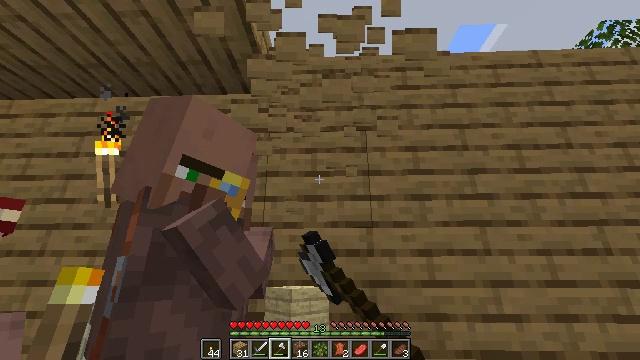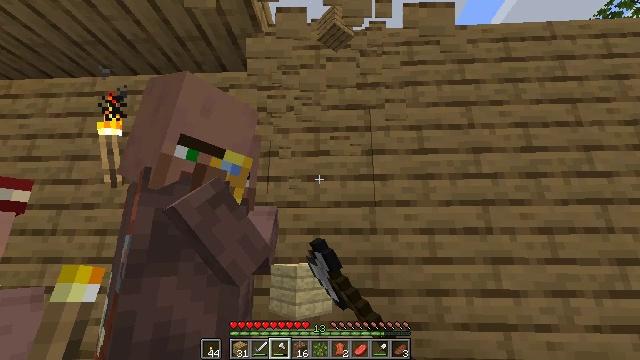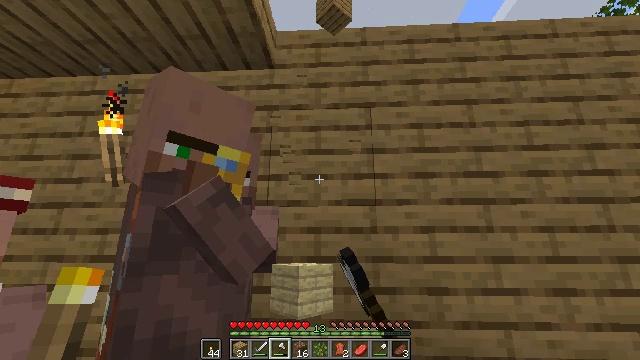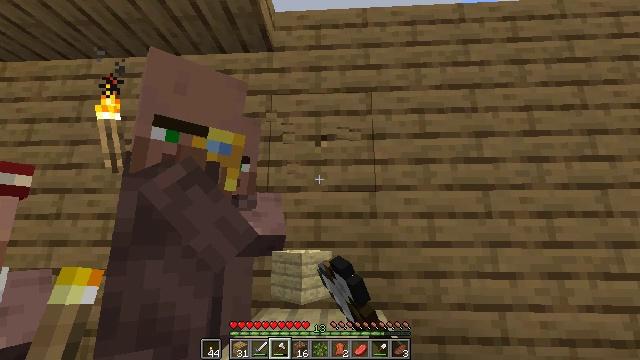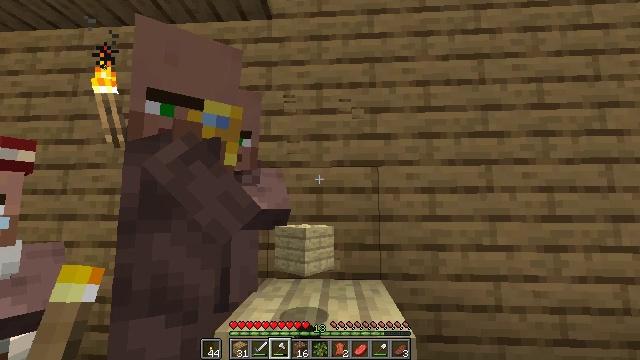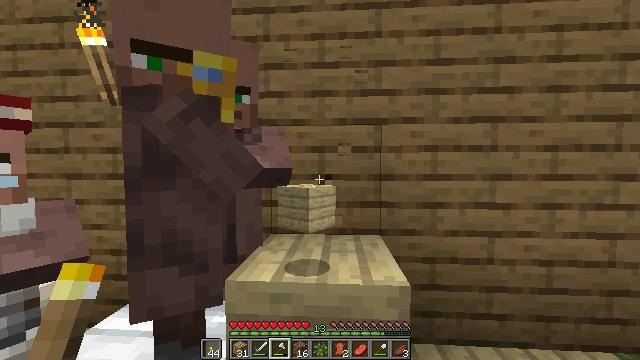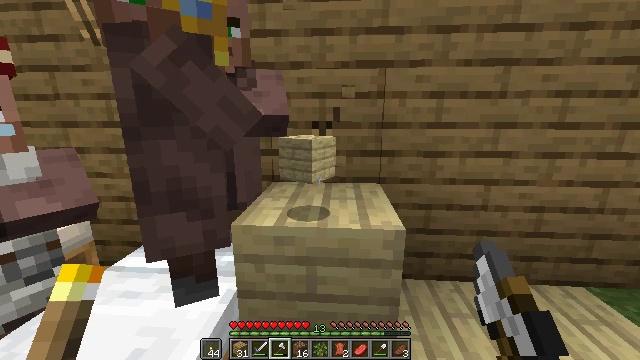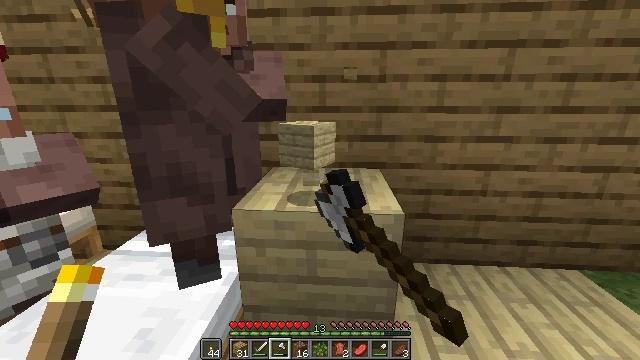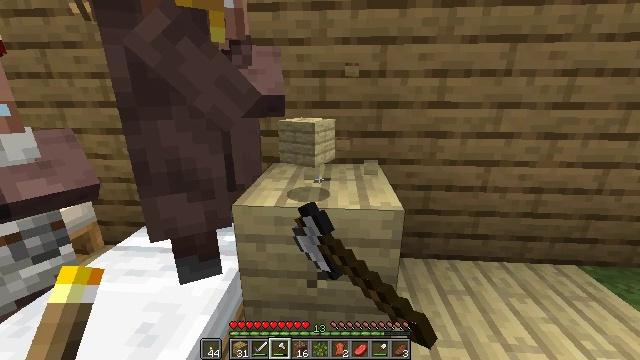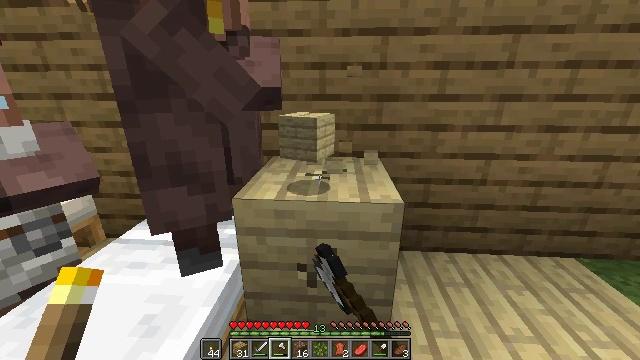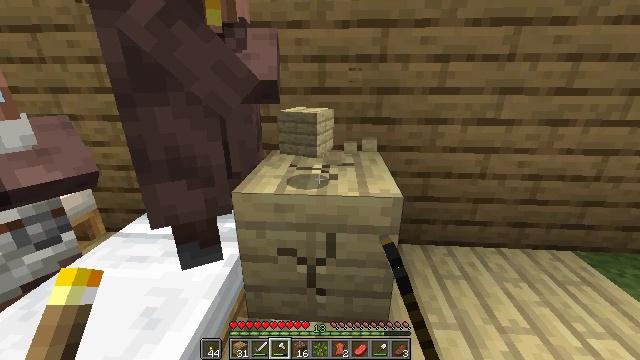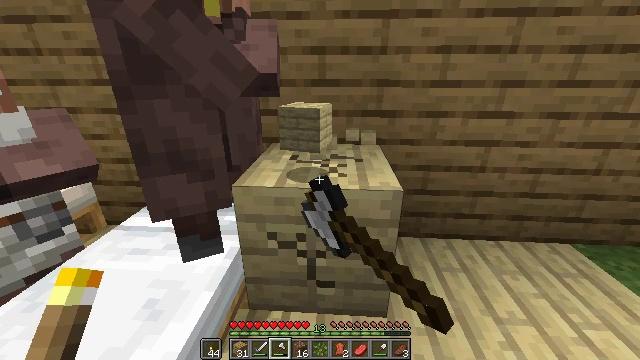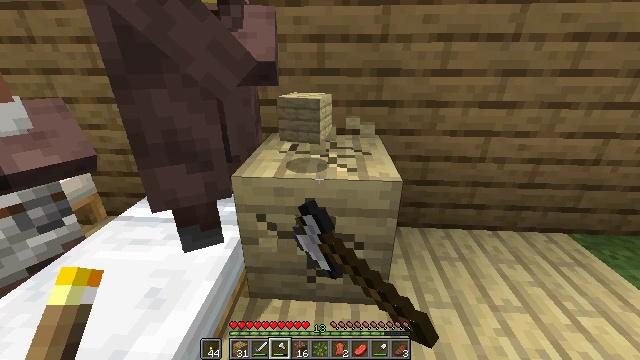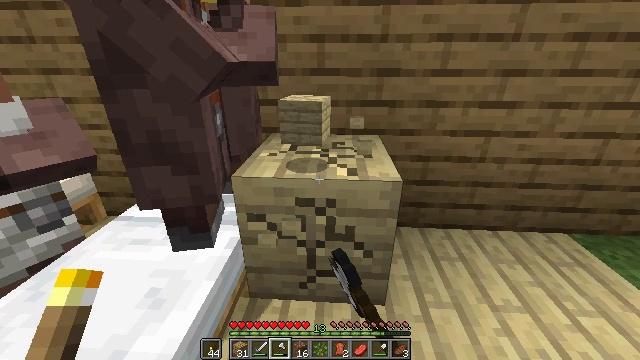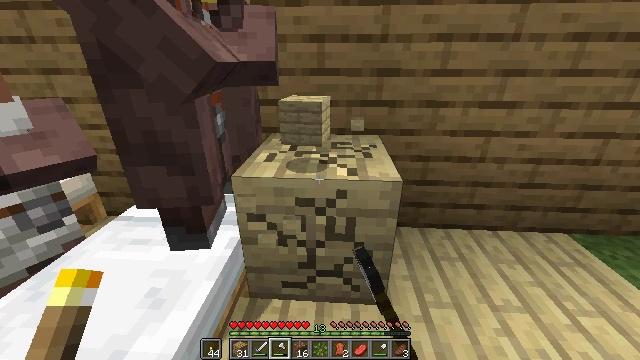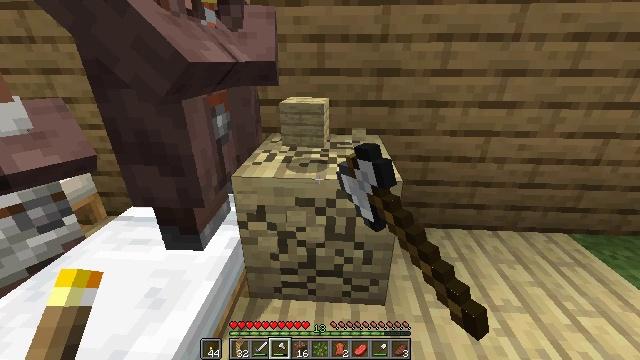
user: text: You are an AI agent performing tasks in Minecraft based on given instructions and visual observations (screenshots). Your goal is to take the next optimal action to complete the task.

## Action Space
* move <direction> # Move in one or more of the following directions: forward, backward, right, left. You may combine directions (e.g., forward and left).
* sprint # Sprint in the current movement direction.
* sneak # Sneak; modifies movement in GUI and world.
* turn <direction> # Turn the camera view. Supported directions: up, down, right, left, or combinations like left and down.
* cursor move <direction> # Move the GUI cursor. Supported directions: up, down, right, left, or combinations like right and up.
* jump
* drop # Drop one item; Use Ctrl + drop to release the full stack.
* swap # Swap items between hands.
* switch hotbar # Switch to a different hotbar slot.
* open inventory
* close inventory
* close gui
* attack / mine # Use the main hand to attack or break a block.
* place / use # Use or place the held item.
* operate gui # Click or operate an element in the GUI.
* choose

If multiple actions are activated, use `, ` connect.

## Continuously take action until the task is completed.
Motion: motion action
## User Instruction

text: Attack the birch planks to recycle them.
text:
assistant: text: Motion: turn down, attack / mine
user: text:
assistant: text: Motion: attack / mine
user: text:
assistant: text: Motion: turn down, attack / mine
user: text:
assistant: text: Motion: turn down, attack / mine
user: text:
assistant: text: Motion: turn down, attack / mine
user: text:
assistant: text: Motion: turn down, attack / mine
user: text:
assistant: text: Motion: turn down, attack / mine
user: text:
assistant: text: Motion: attack / mine
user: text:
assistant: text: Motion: turn down, attack / mine
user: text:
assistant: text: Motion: turn down, attack / mine
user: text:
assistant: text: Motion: turn down, attack / mine
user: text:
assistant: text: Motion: turn down, attack / mine
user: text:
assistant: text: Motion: attack / mine
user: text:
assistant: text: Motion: attack / mine
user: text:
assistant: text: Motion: attack / mine
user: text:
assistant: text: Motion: attack / mine
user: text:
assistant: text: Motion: attack / mine
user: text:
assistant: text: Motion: attack / mine
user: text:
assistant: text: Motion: attack / mine
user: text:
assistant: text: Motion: no_op
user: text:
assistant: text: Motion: no_op
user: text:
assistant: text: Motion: no_op